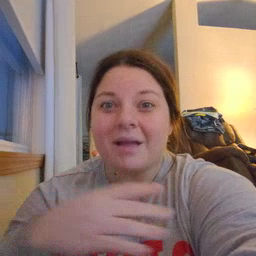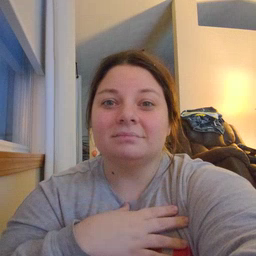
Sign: like